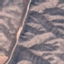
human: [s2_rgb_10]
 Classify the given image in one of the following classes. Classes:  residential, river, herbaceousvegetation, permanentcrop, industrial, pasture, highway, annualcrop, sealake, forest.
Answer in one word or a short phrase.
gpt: HerbaceousVegetation